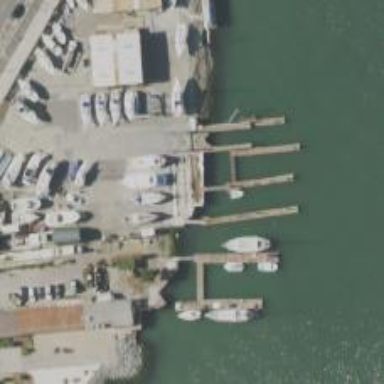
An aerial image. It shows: Man-made pier.